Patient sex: M
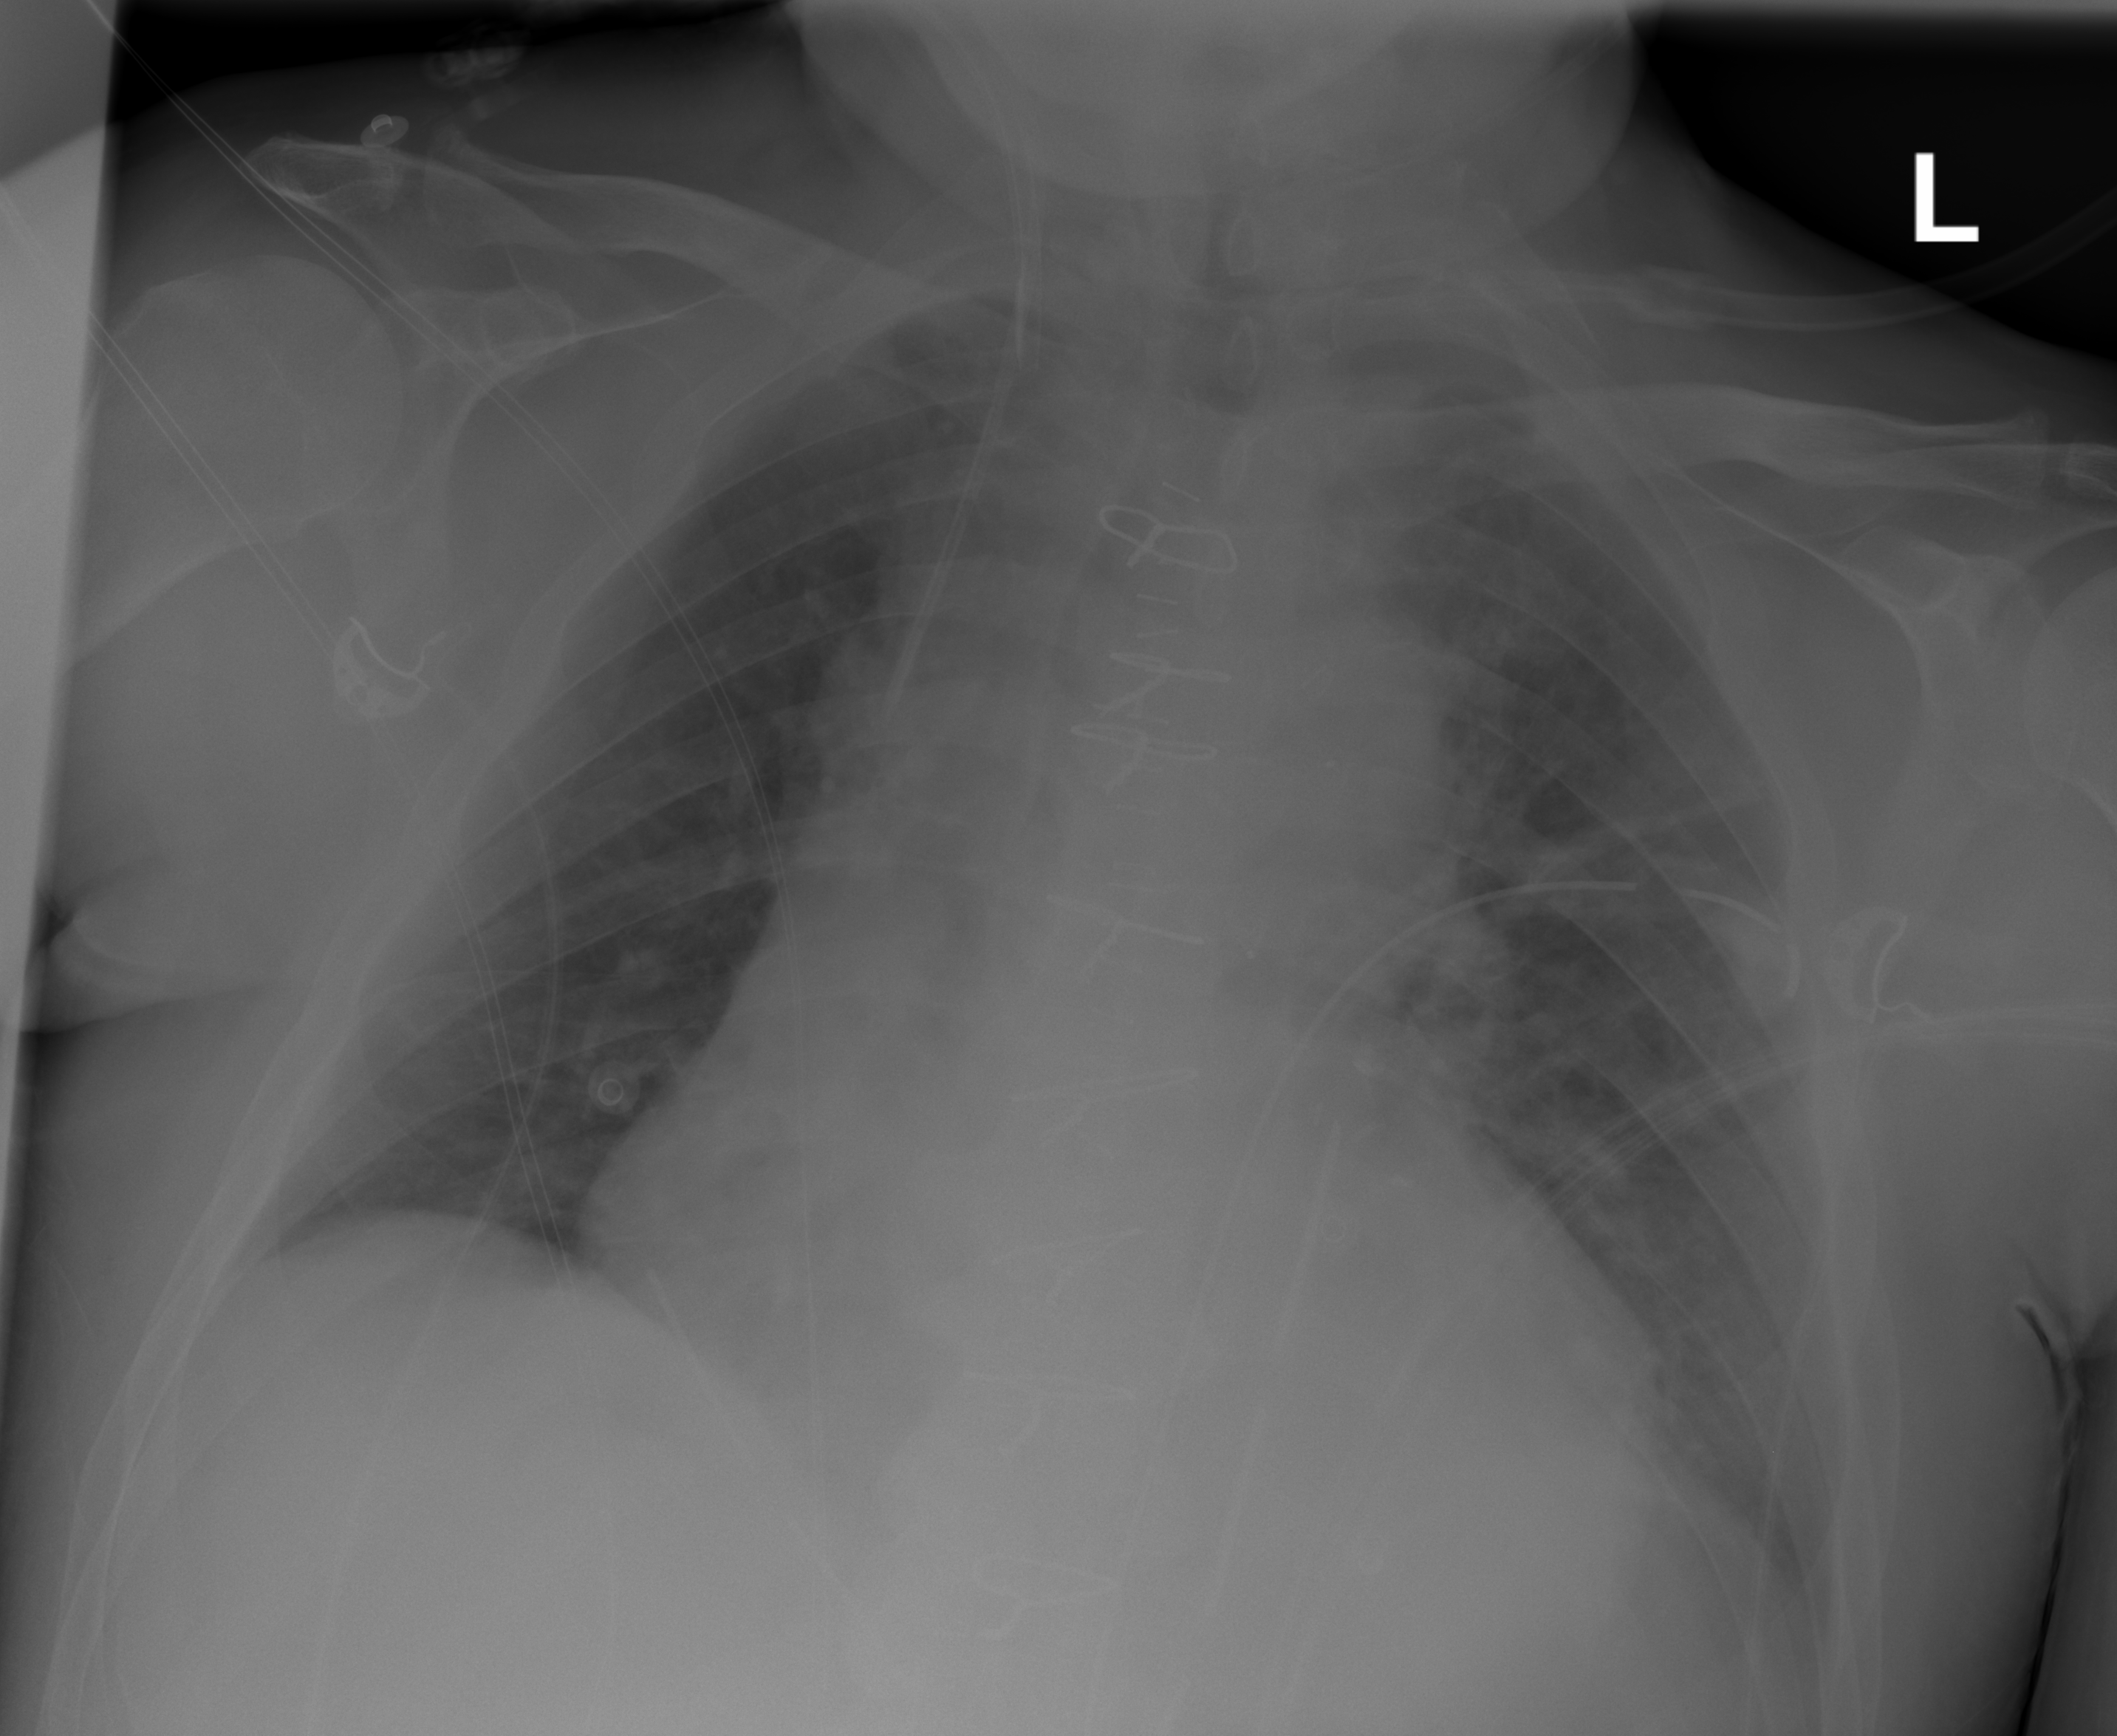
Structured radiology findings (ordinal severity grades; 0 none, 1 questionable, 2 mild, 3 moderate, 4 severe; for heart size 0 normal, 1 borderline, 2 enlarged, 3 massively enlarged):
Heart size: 2
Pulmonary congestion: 2
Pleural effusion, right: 0
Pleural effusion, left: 0
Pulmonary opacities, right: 0
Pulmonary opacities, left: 0
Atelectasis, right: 0
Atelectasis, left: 0